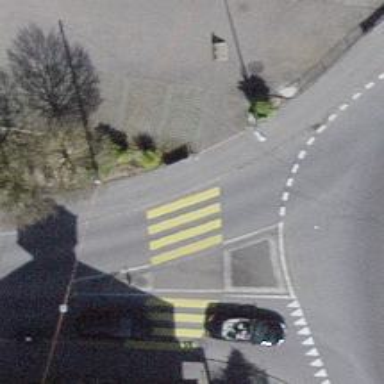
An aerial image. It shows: Kerb serving as barrier.